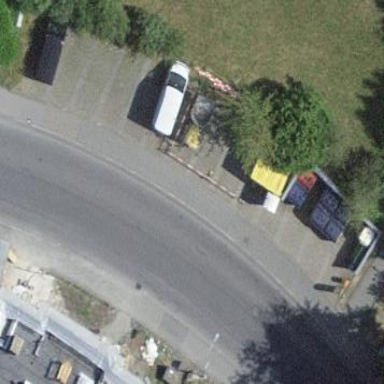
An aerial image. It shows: Street side parking area.